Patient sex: F
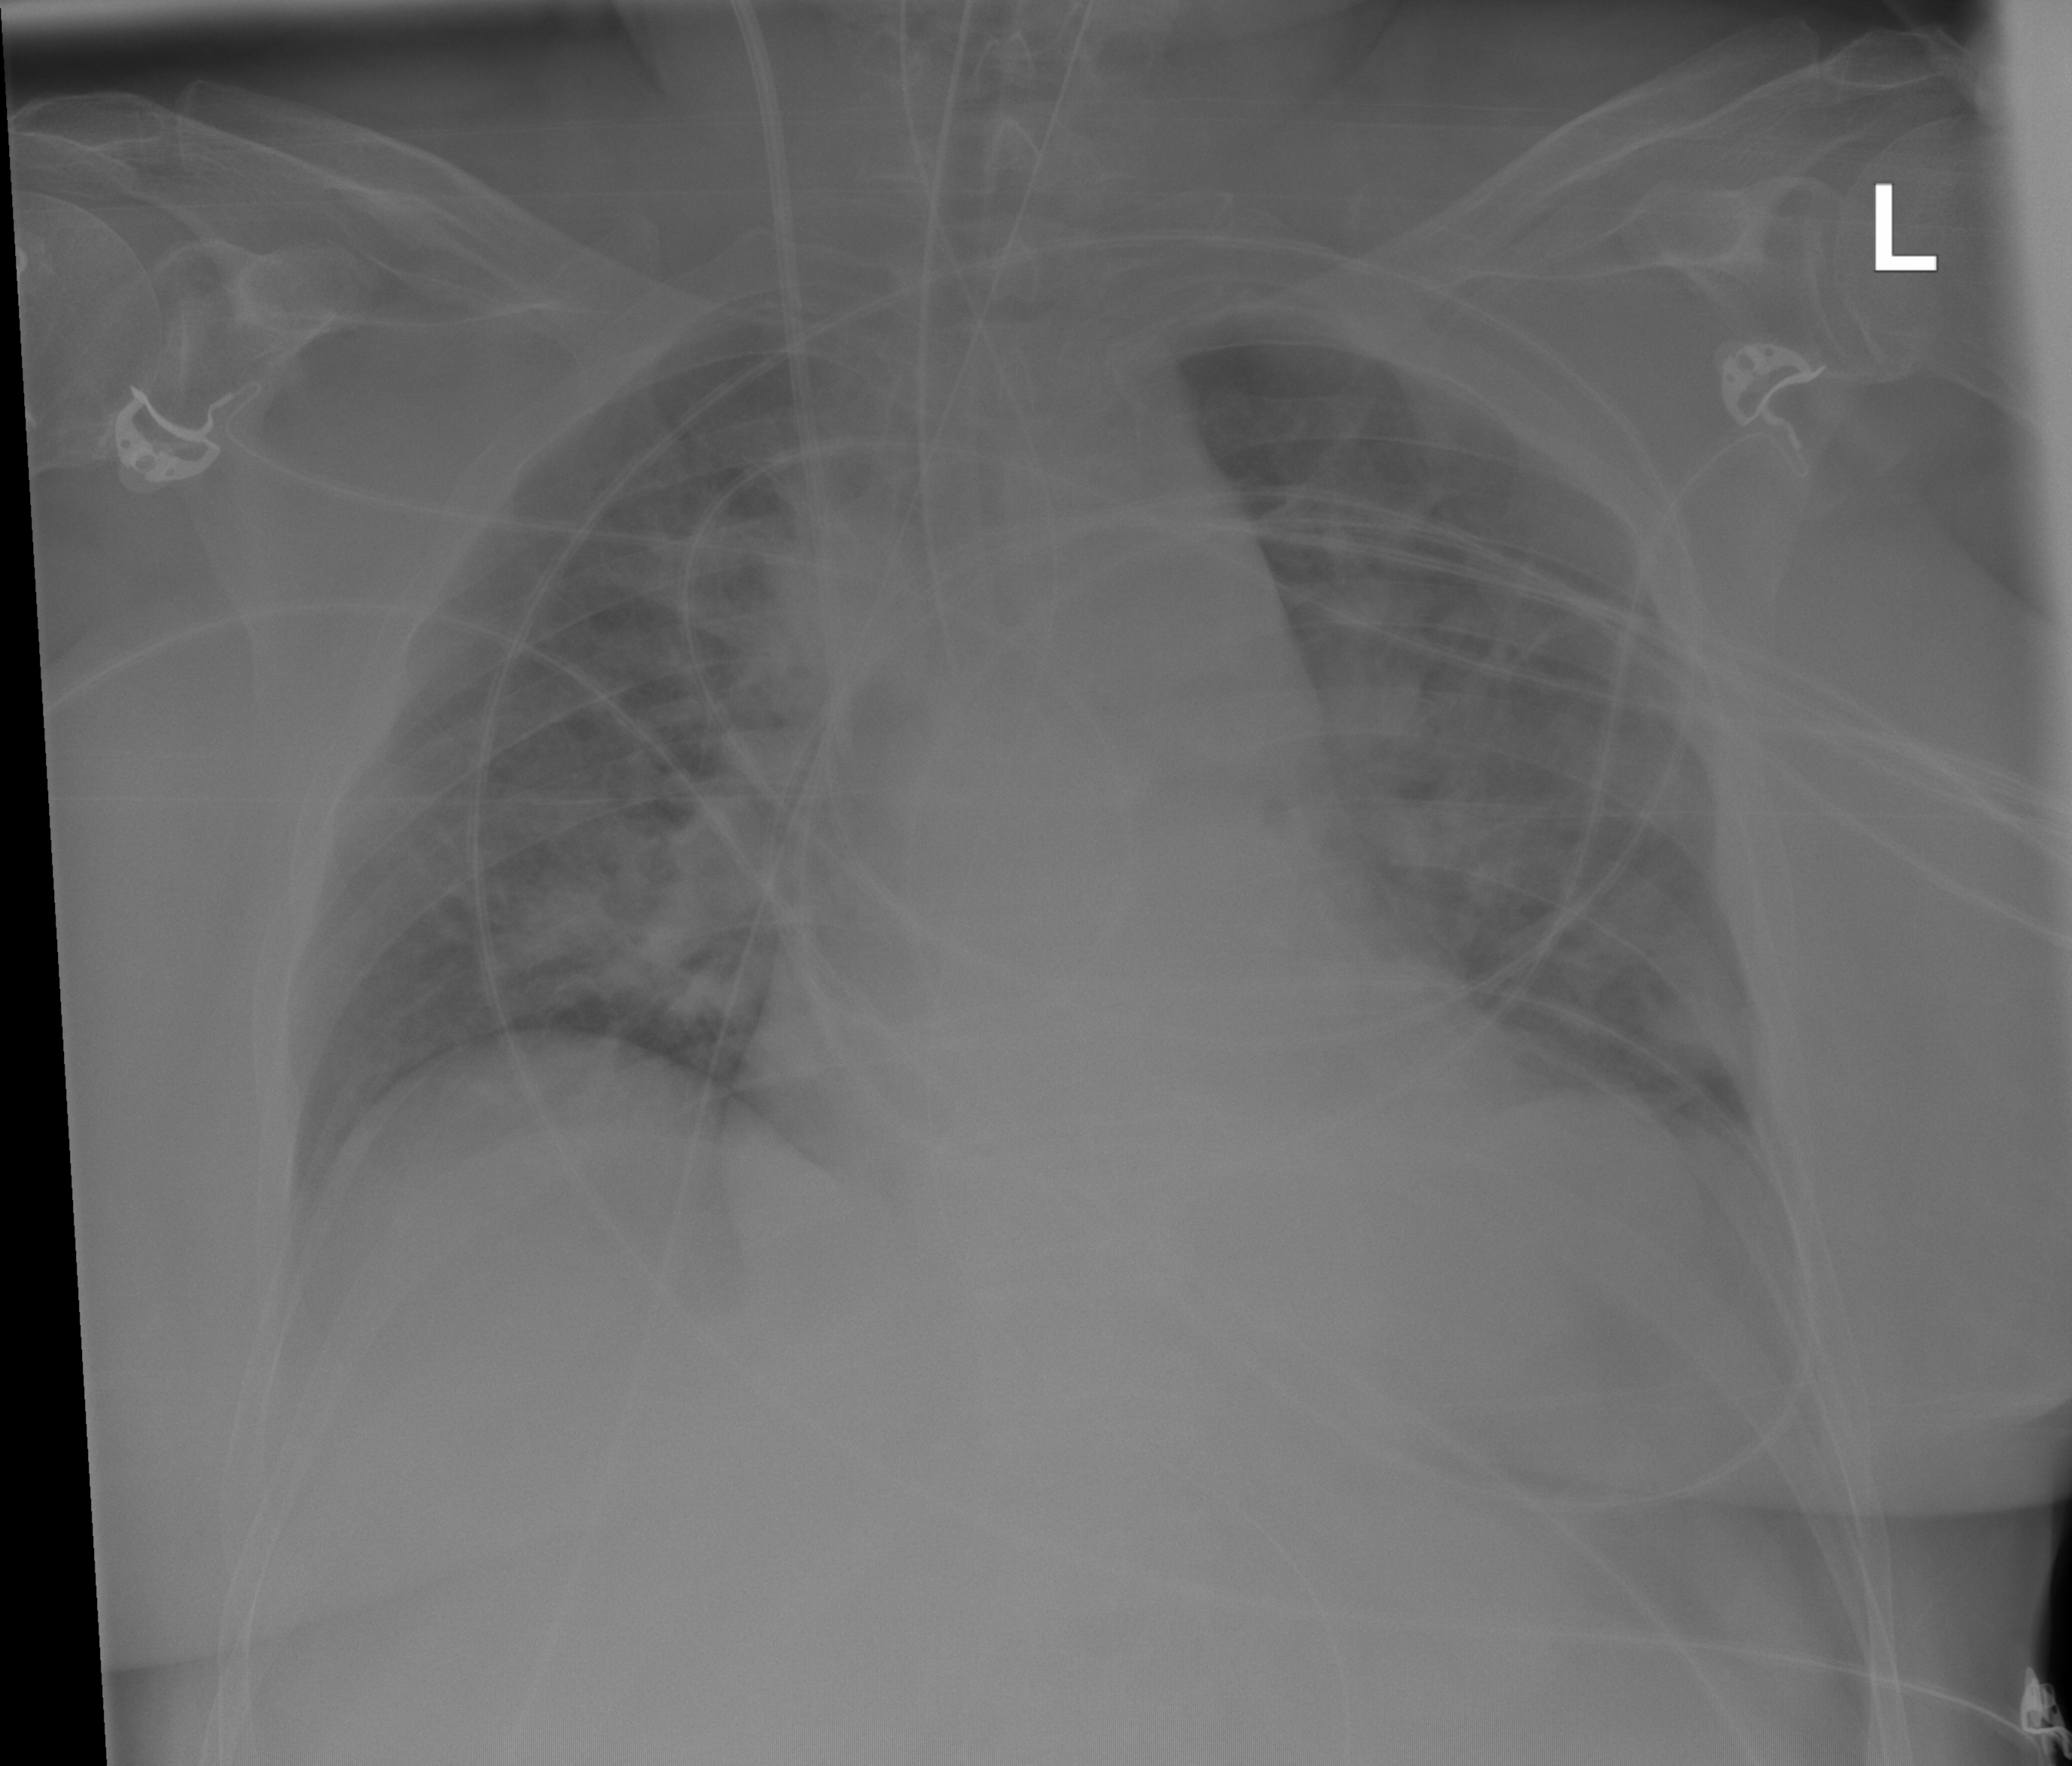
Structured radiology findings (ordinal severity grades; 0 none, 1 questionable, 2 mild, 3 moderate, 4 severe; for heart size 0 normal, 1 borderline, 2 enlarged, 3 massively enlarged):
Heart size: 0
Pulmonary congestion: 1
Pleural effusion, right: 0
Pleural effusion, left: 0
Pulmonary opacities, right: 2
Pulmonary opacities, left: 2
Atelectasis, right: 0
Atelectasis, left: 0